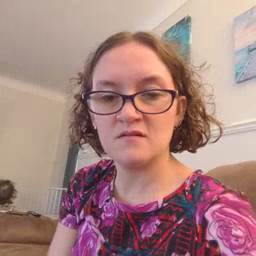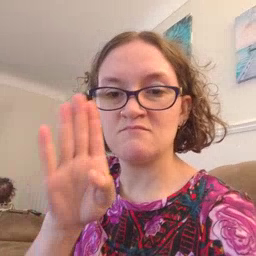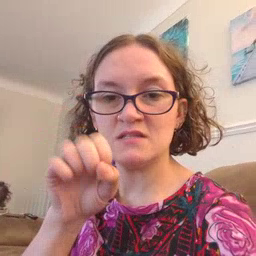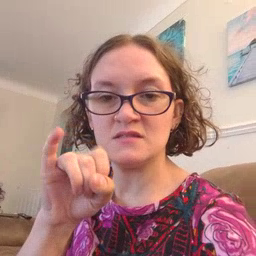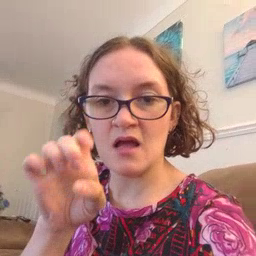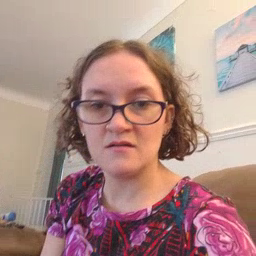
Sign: beside